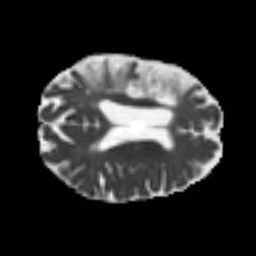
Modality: MD
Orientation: axial
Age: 65
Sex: female
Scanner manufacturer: siemens
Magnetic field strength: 3 T
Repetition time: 4.999 s
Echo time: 0.07946 s